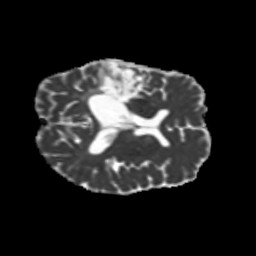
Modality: MD
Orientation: axial
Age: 49
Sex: male
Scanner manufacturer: siemens
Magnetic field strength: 3 T
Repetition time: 5.25 s
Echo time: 0.08 s